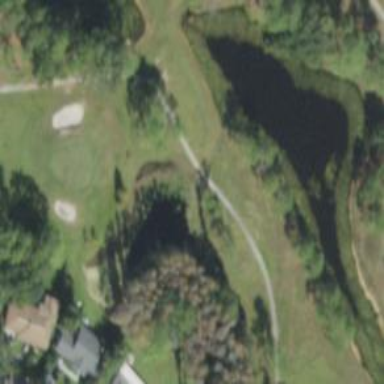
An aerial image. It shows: Pathway for golfing.